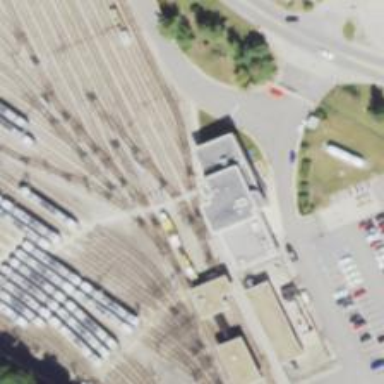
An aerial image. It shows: Light rail service yard with electrified contact lines.